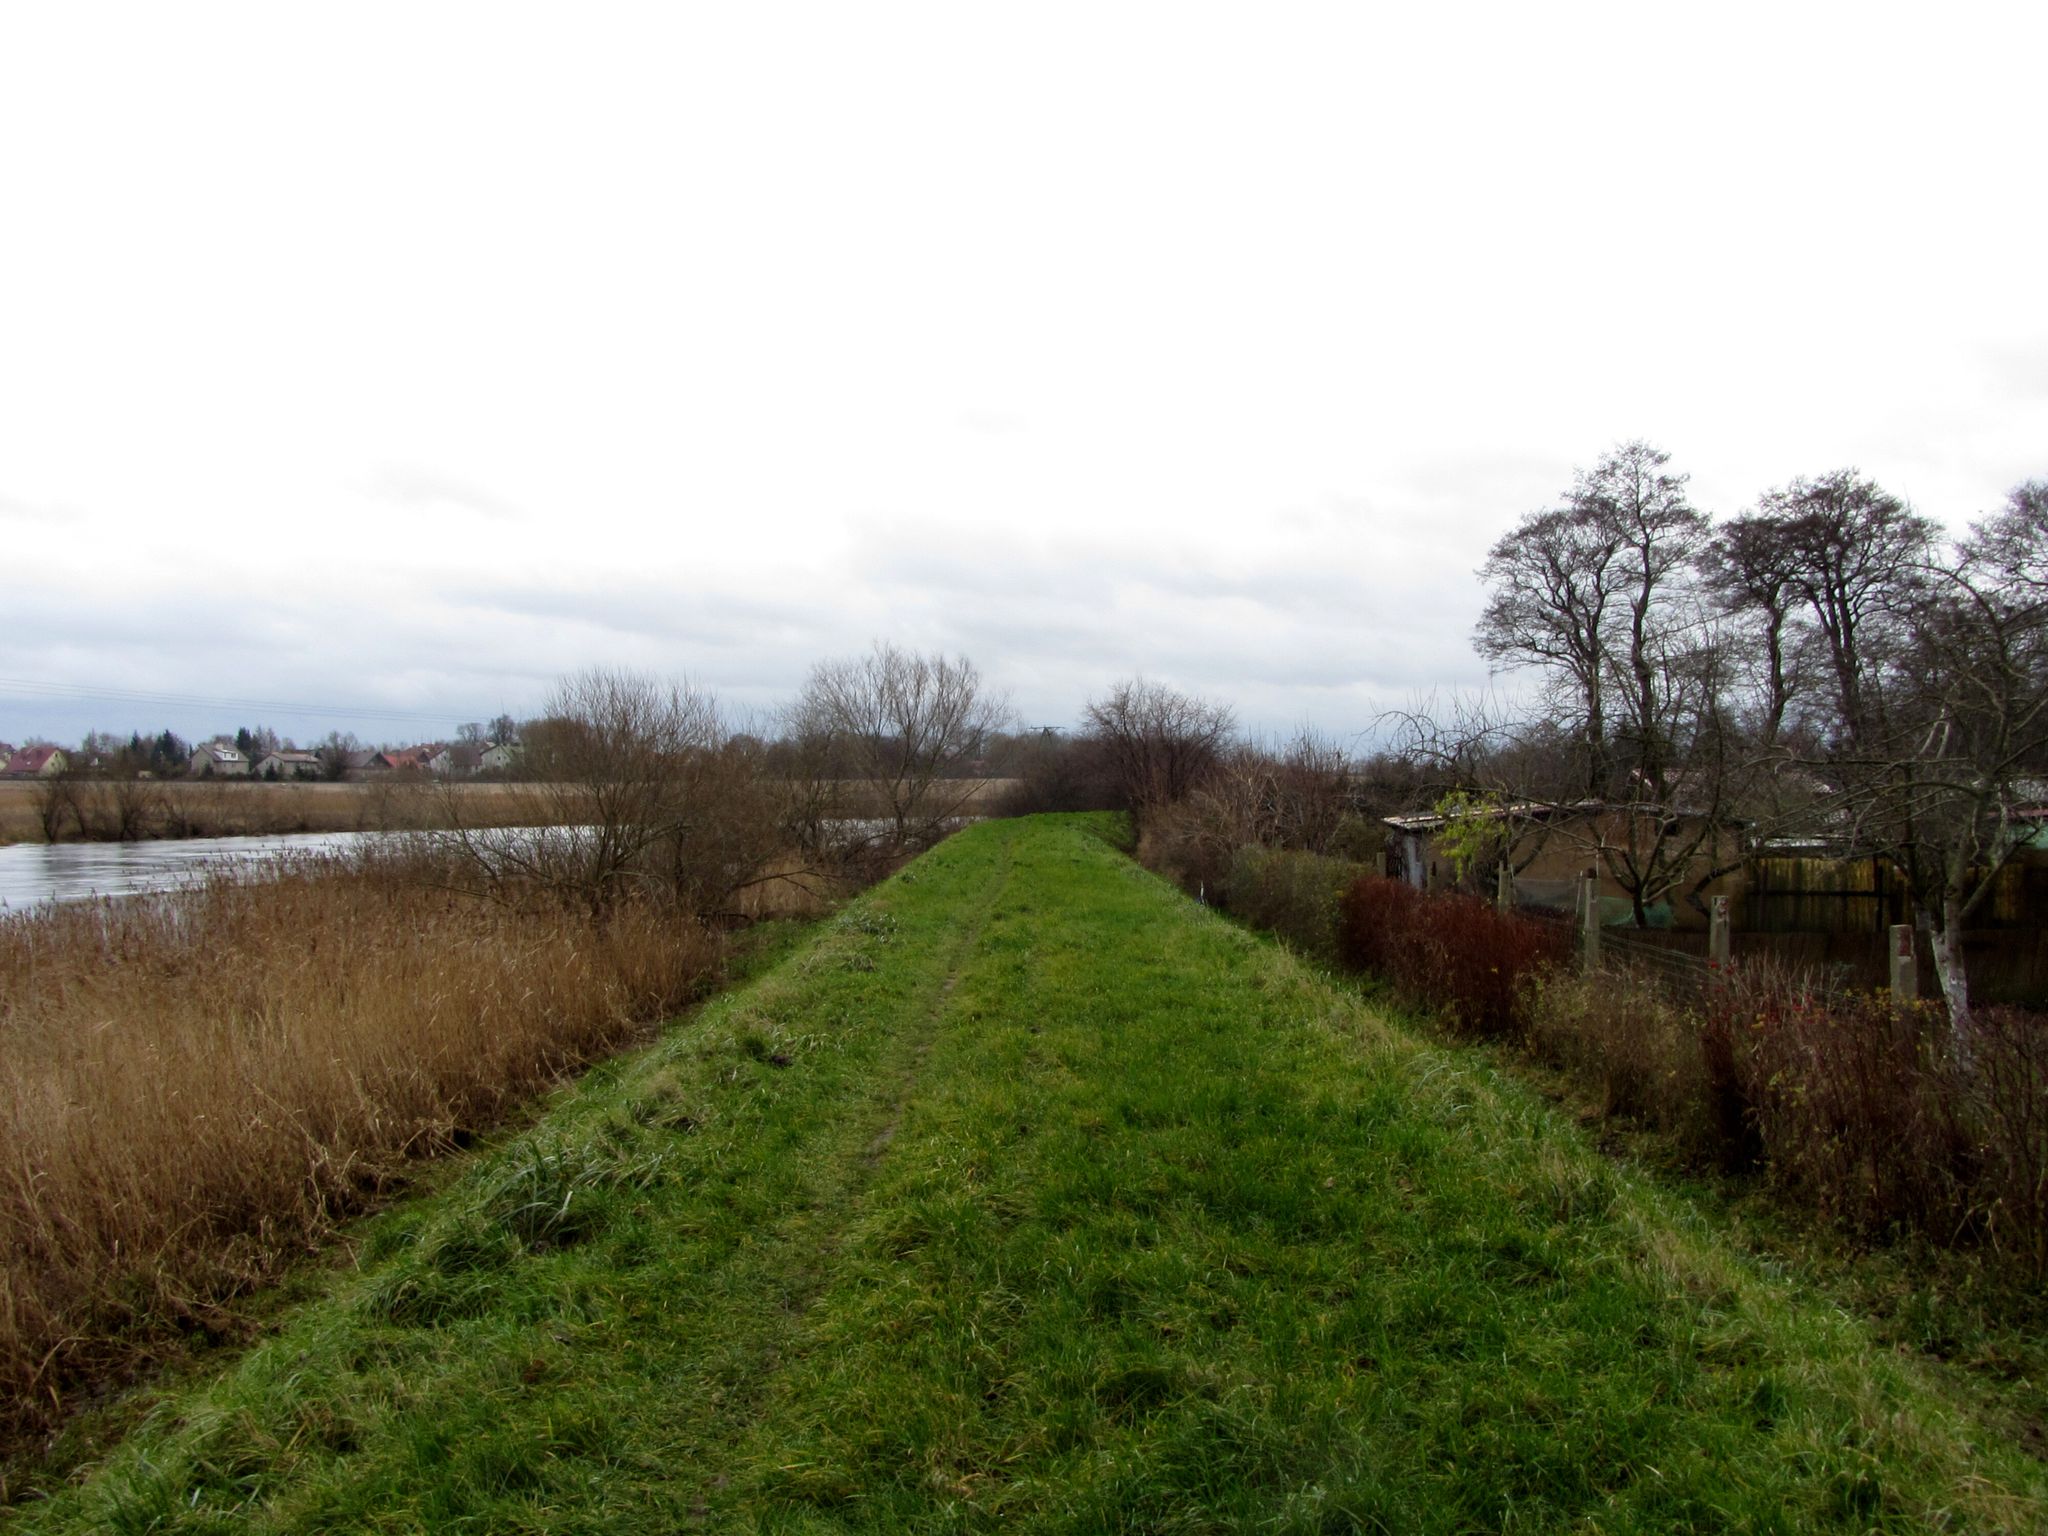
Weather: cloudy
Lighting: day
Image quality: slightly poor
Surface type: fields
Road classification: track, path
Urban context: dense urban cluster
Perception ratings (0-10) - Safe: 5.29, Lively: 1.19, Beautiful: 7.11, Boring: 5.67, Depressing: 5.8, Wealthy: 4.49